Question: Count the number of objects in the diagram.
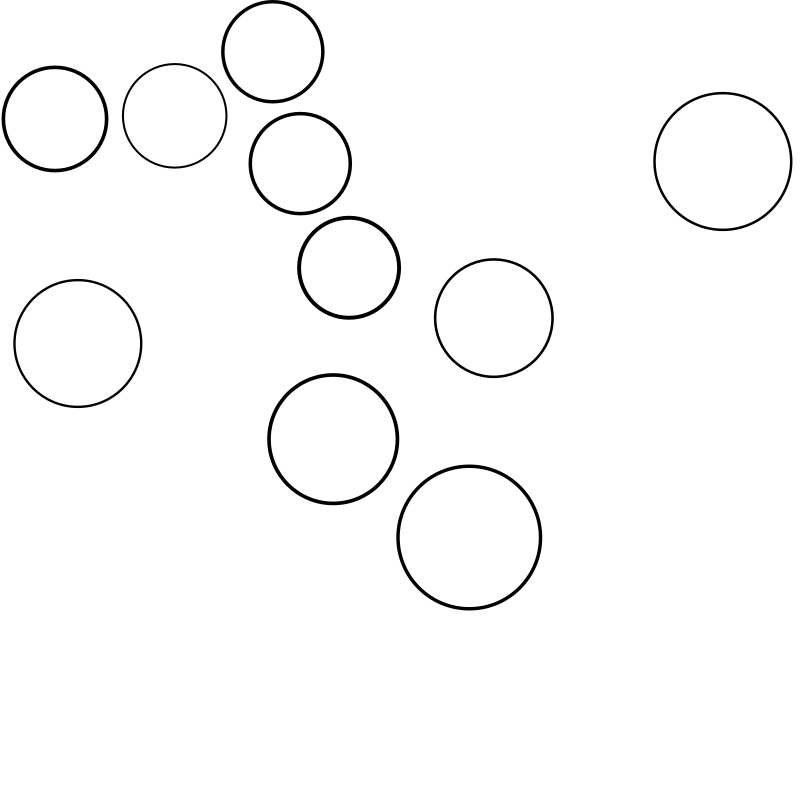
Answer: 10